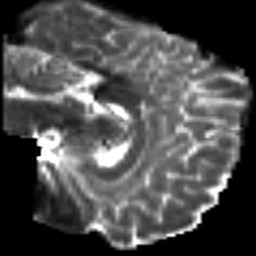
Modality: T2w
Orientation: sagittal
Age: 32
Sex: male
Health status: ill
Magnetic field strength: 3 T
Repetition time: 9 s
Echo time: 0.093 s